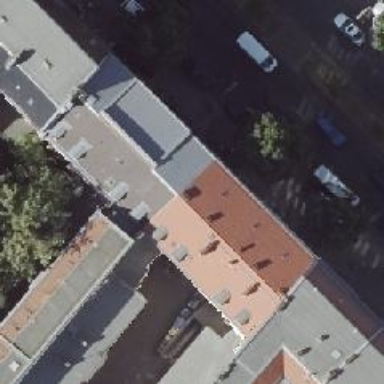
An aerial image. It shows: Clothing store.